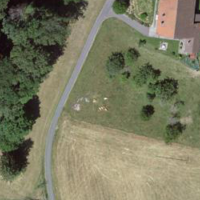
EUNIS habitat code: 52
Species observed at this site:
Cotinus coggygria